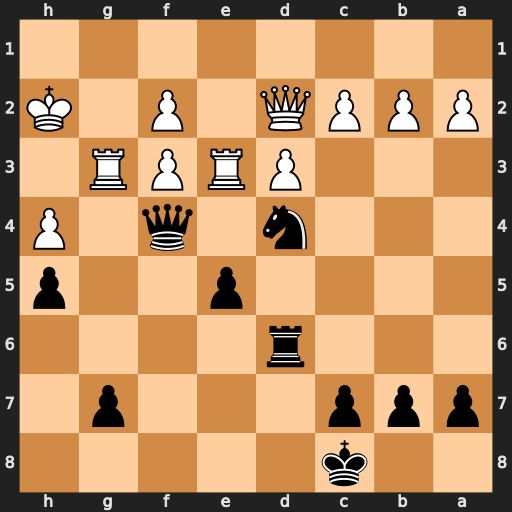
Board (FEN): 2k5/ppp3p1/3r4/4p2p/3n1q1P/3PRPR1/PPPQ1P1K/8
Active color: b
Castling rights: -
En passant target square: -
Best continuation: Nxf3+ Rxf3 Qxd2